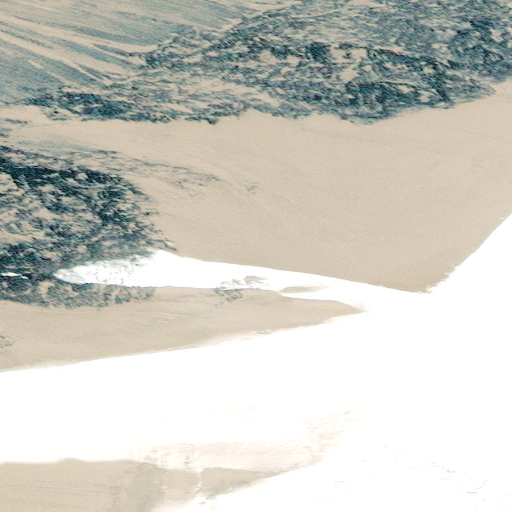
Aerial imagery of mountain in Alaska named Mount Skarland containing only unknown